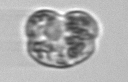
Label: Karenia